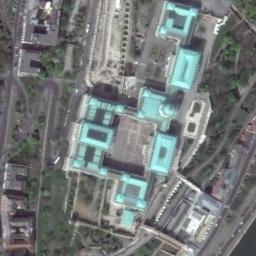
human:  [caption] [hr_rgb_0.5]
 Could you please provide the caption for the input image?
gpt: The green palace with a tower is surrounded by some other buildings .

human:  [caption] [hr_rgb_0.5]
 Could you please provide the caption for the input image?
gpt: The palace is on the grass surrounded by buildings and trees .

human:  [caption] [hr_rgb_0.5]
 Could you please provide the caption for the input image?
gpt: There are many buildings of different shapes beside the palace .

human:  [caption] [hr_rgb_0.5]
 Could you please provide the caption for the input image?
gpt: Most of the palaces' roofs are orange .

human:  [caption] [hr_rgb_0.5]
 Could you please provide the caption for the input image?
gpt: There are some green trees beside the cyan palace .